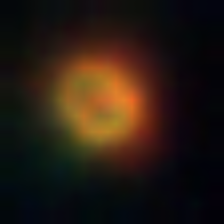
Taxon: NanoPlankton
Group: Other